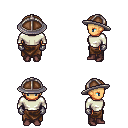
a pixel art fantasy rpg character, female body template, human, tanned skin, white long-sleeve shirt, robe skirt, white blonde short mohawk hairstyle, chain helm, metal gloves, maroon shoes, four views (front, back, left, right), 2x2 character sprite sheet, small pixel art, hard edges, no anti-aliasing